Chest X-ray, PA view. Patient: 56 years old, sex M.
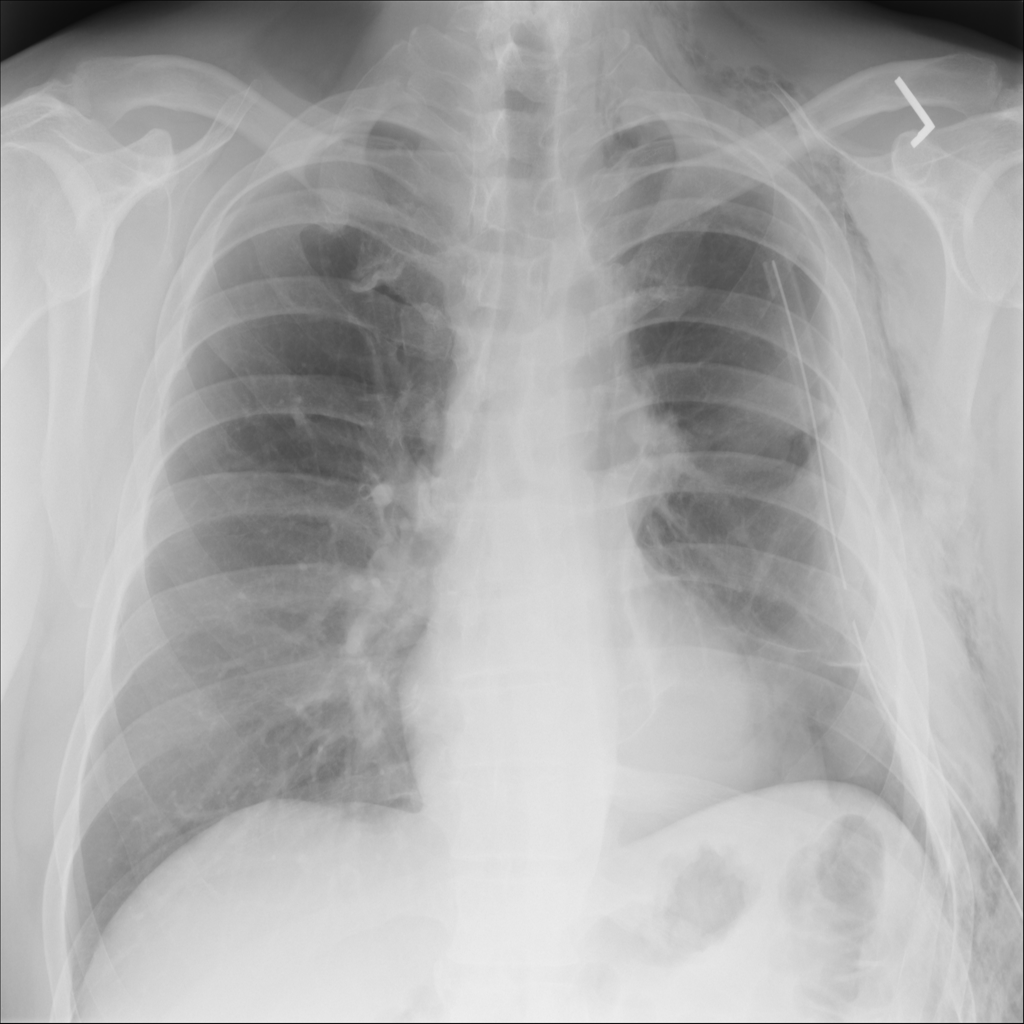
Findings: Pneumothorax